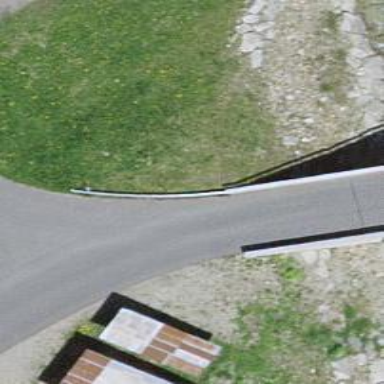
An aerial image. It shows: Paved road of unclassified type crossing over bridge with grade 1 track surface.